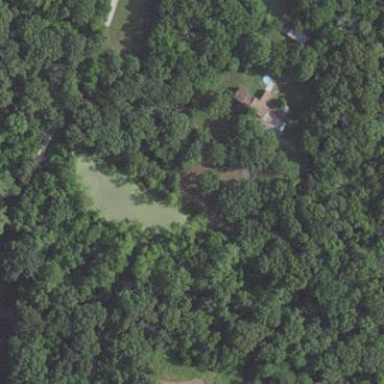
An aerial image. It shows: Serene pond surrounded by nature.